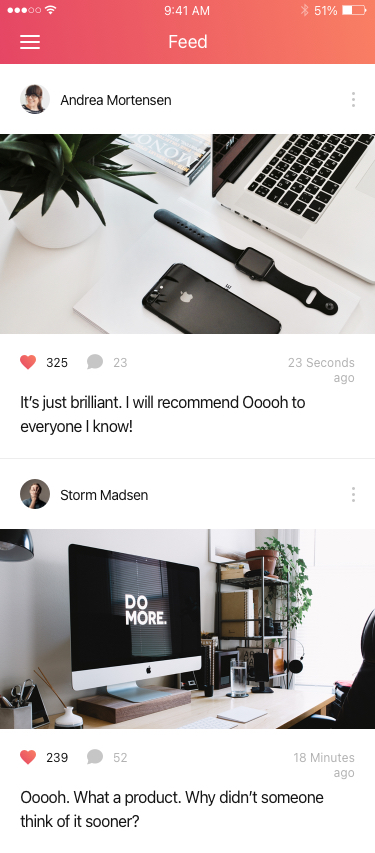
Text in this UI design:
It’s just brilliant. I will recommend Ooooh to everyone I know!
23 Seconds ago
23
325
Andrea Mortensen
Ooooh. What a product. Why didn’t someone think of it sooner?
18 Minutes ago
52
239
Storm Madsen
Feed